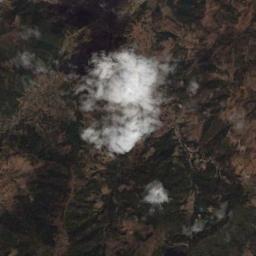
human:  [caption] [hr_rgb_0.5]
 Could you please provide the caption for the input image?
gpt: The white cloud is above bare land .

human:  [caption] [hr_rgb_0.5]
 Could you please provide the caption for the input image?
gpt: A thin cloud floats on the azure sea .

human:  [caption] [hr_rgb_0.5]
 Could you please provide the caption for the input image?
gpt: Sparse white clouds on the ground where brown and green intersect .

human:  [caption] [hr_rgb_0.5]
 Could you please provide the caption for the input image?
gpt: The cumulus clouds are located above the sea and the land covered by some vegetation while some ups and downs are on the land .

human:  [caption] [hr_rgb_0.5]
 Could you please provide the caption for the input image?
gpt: There are a few pieces of clouds over a mountain .